Field crop: maize
Growth stage: 2
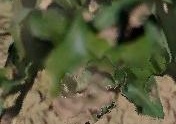
Species: maize